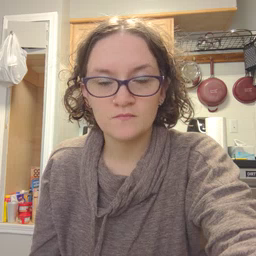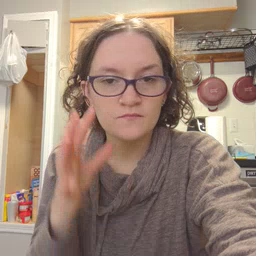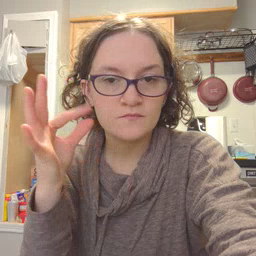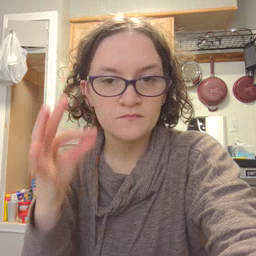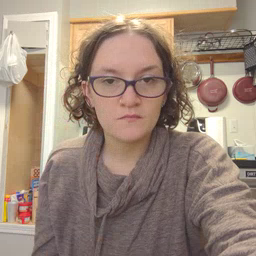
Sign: cat